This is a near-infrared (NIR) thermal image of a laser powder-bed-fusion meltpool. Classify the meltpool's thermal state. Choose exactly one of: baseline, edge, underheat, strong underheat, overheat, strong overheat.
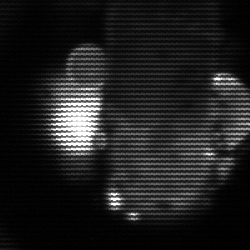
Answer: strong underheat